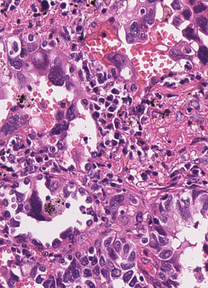
Tumor epithelial tissue: yes
Tumor-associated stroma tissue: yes
Normal tissue: no